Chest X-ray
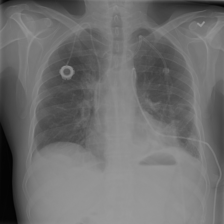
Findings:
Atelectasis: negative
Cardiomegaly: negative
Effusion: negative
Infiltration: negative
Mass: negative
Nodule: negative
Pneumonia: negative
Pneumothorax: negative
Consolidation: negative
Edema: negative
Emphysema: negative
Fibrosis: negative
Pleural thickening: negative
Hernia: negative